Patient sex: F
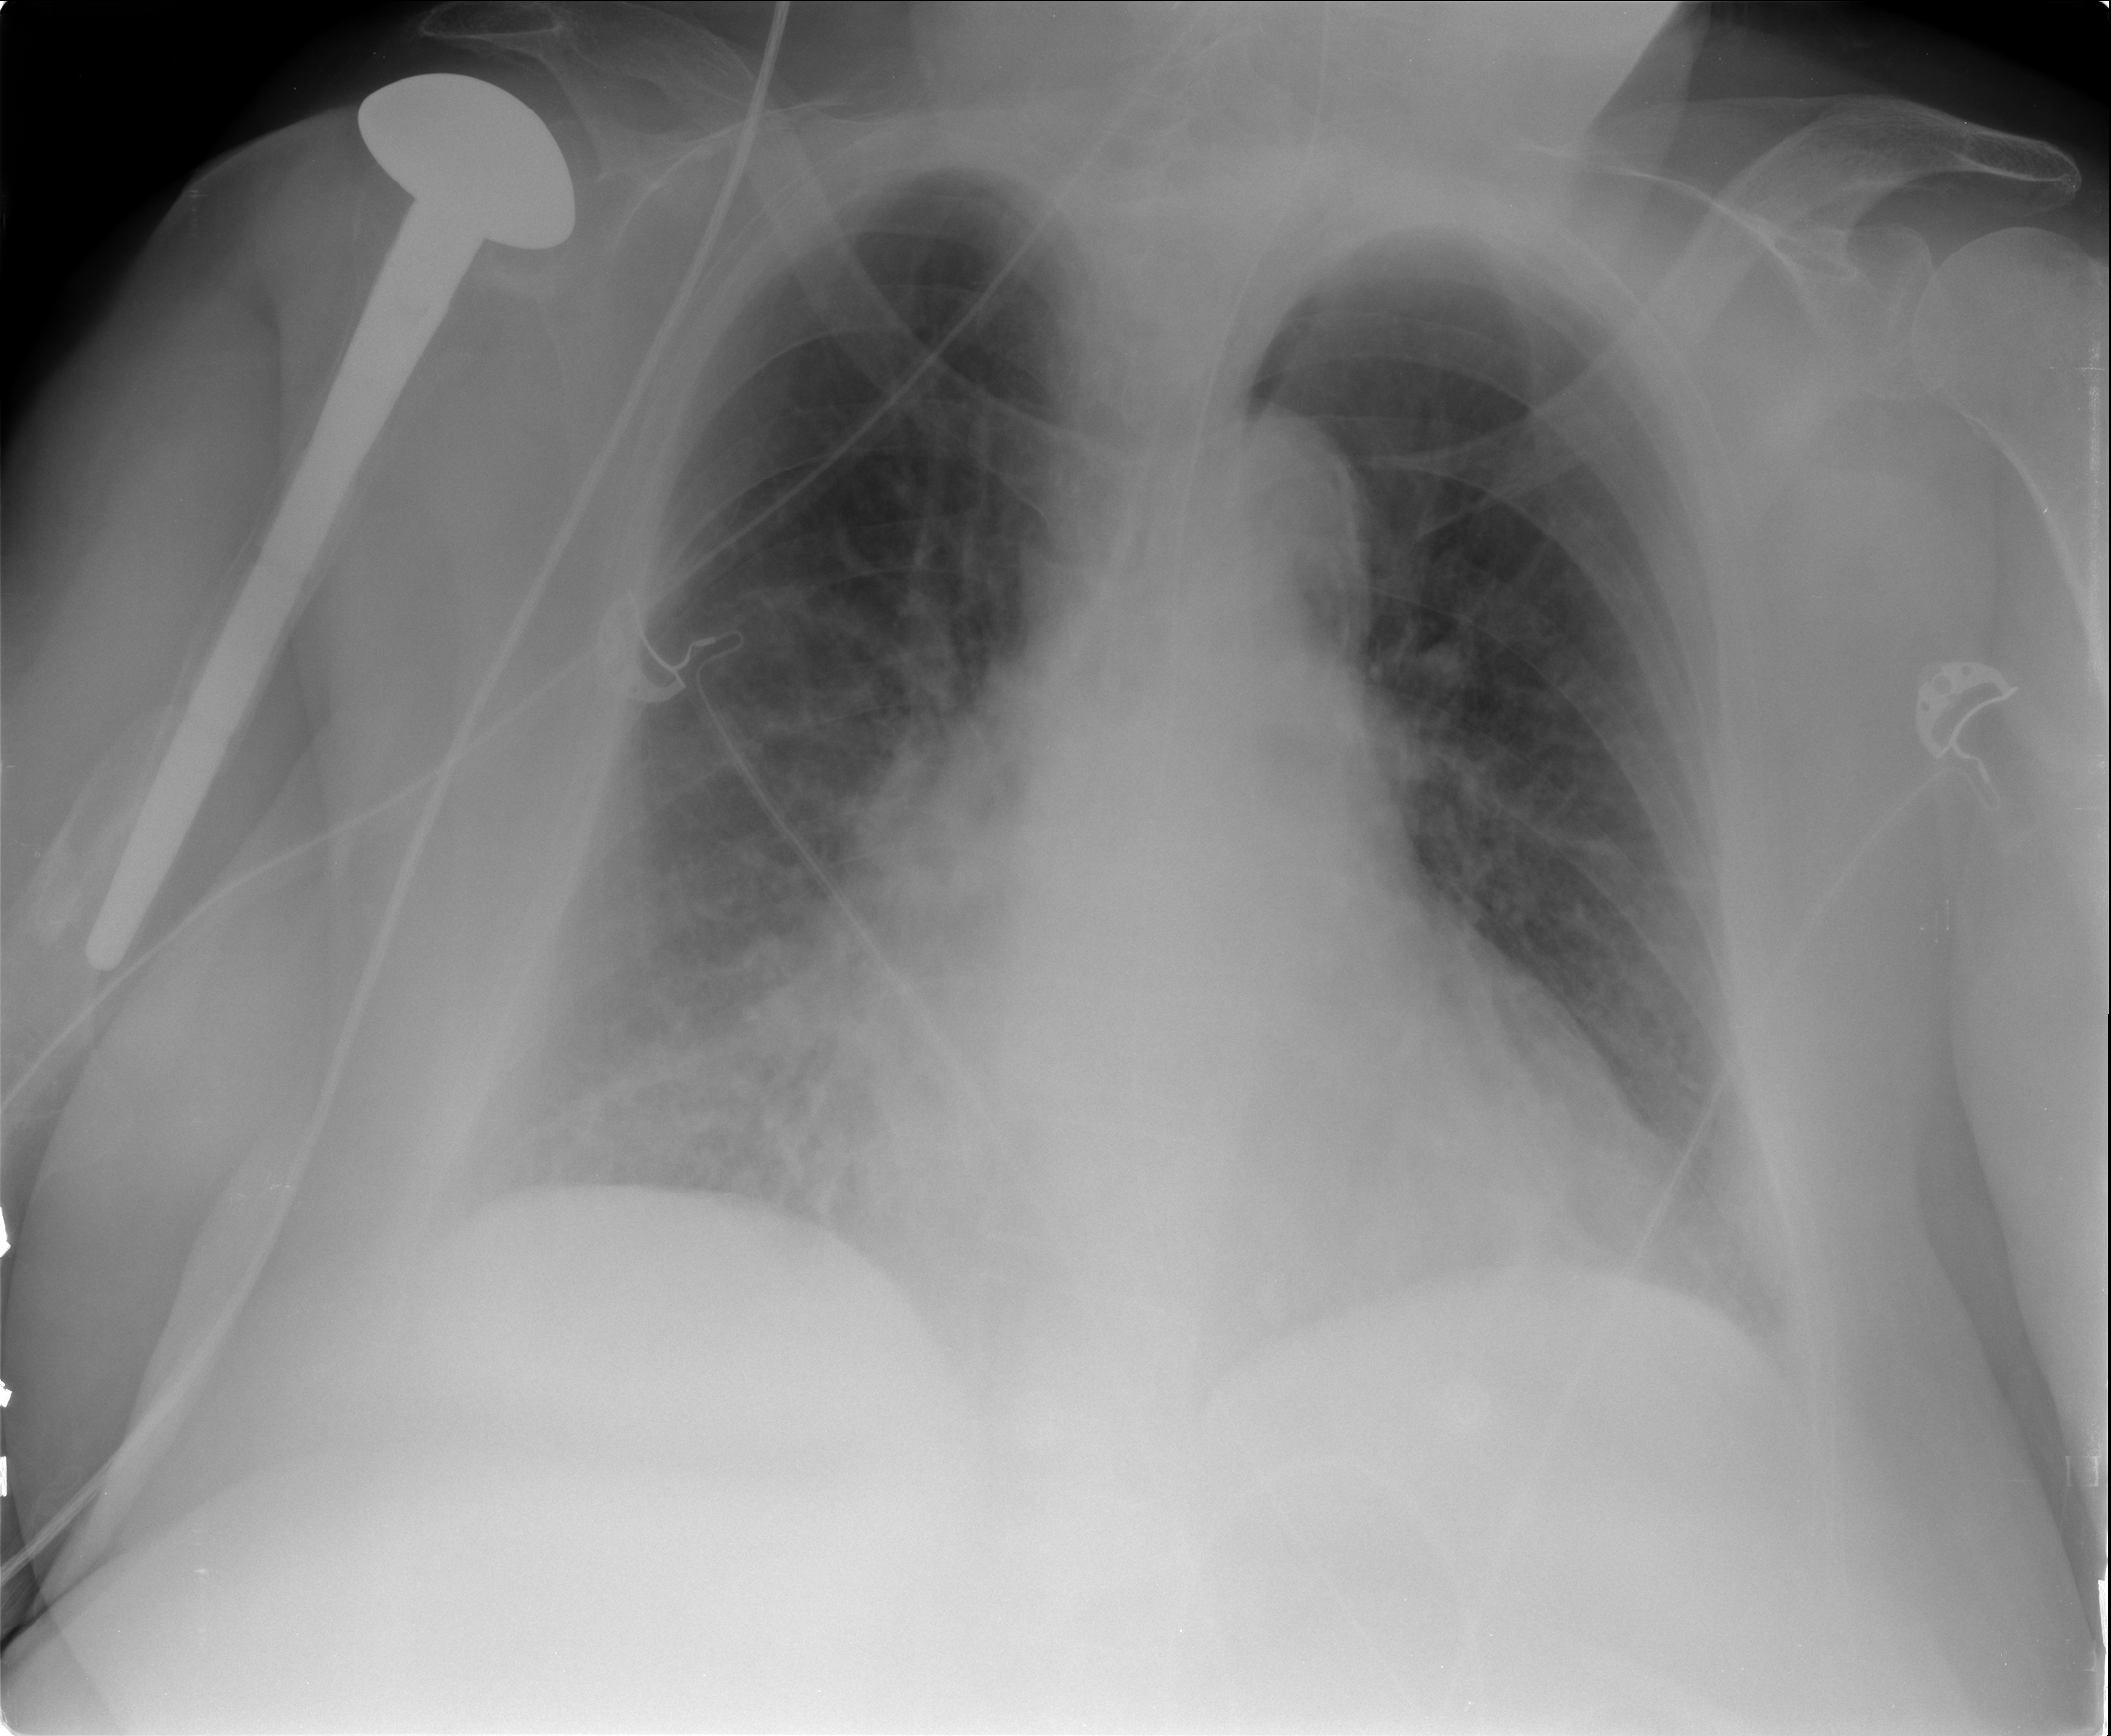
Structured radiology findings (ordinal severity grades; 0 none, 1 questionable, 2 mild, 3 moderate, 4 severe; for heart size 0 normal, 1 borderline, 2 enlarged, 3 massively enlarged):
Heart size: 2
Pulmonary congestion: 3
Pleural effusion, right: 2
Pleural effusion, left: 2
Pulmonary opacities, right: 3
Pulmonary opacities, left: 2
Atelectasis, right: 2
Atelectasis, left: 2